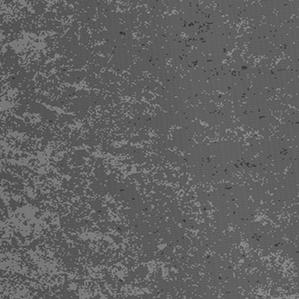
Label: frost